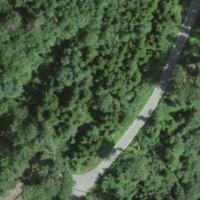
EUNIS habitat code: 41
Species observed at this site:
Cephalanthera rubra